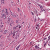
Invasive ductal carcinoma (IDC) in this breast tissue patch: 1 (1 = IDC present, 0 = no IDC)